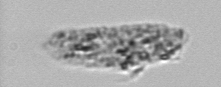
Label: fecal_pellet